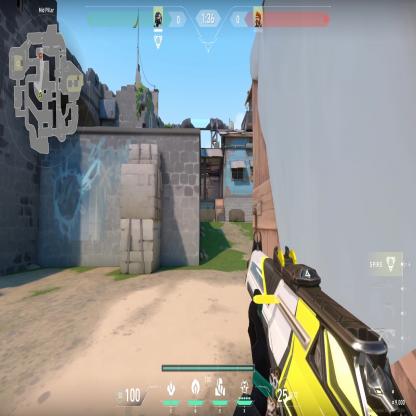
Label: enemy